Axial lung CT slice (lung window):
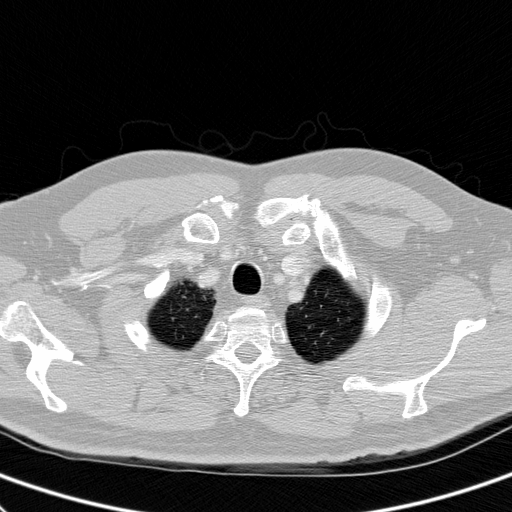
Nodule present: no